Field crop: maize
Growth stage: 2
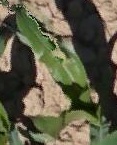
Species: maize